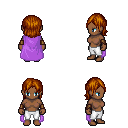
a pixel art fantasy rpg character, female body template, human, dark skin, lavender cape, white pants, brunette long bangs hairstyle, cloth bracers, four views (front, back, left, right), 2x2 character sprite sheet, small pixel art, hard edges, no anti-aliasing